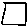
Label: square